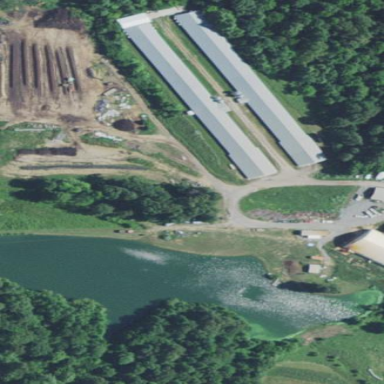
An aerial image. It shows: Farm auxiliary building.